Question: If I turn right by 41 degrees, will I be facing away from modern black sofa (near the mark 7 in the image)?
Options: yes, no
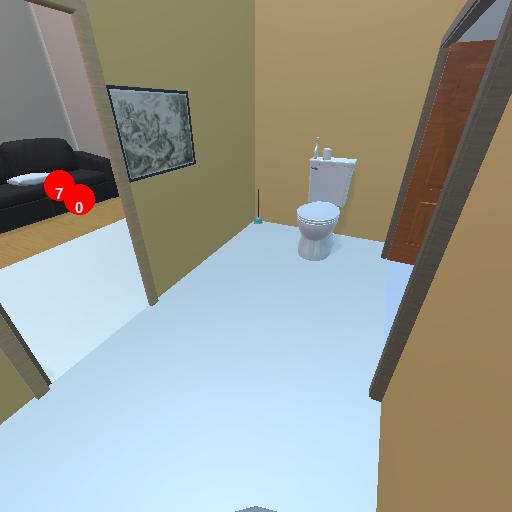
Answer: yes